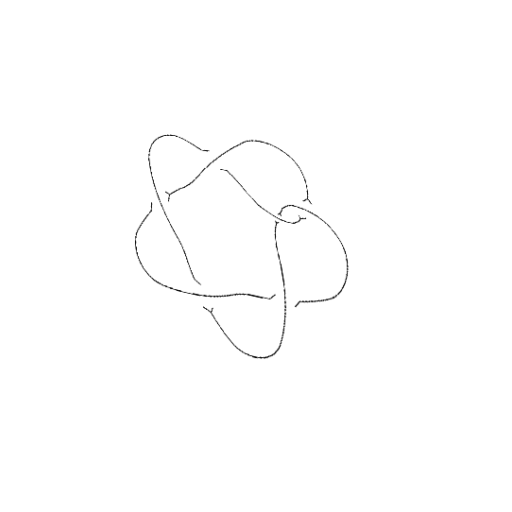
Crossing number: 6